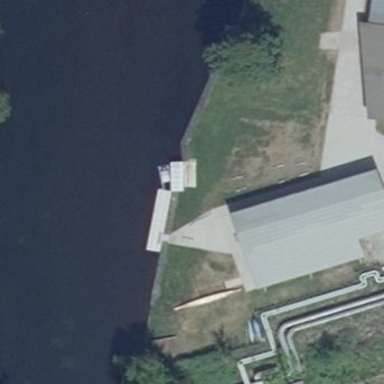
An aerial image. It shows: Boathouse with gabled metal roof and gray color. The building itself is of light gray color. It provides canoe services.